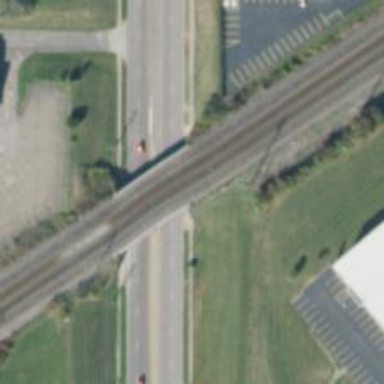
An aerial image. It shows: Bridge over railway siding.